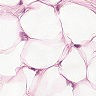
Metastatic tissue present: yes